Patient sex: M
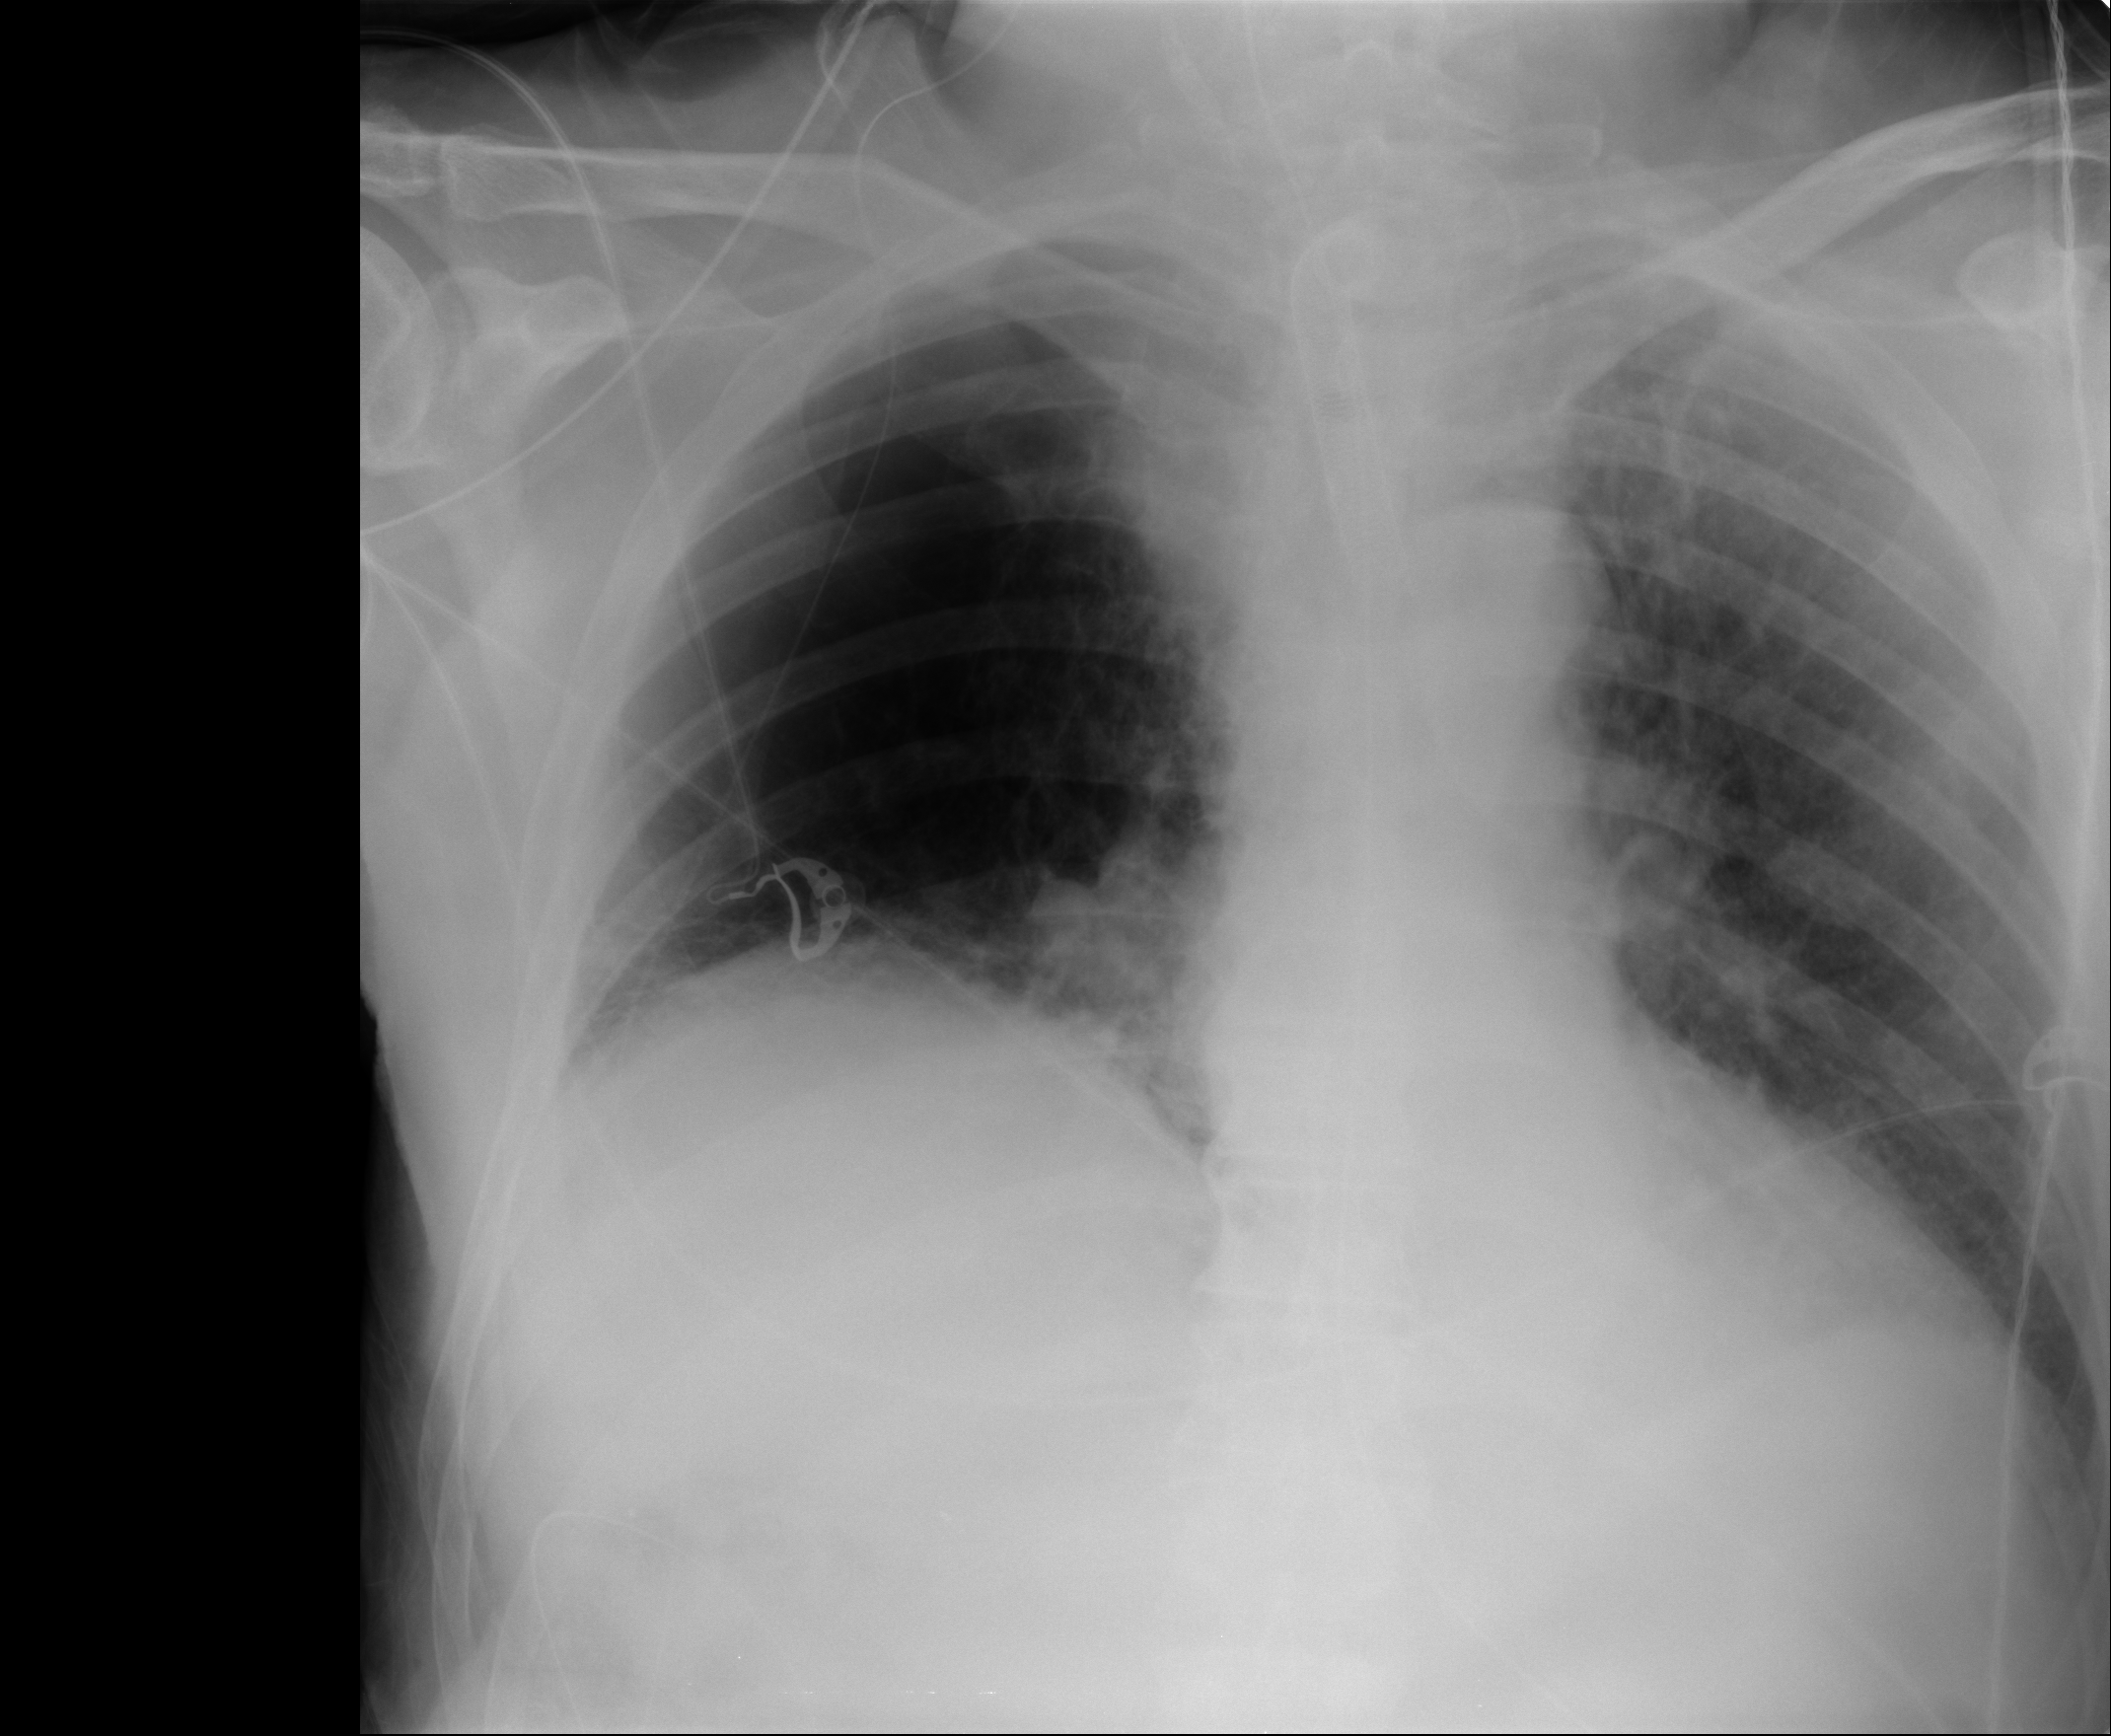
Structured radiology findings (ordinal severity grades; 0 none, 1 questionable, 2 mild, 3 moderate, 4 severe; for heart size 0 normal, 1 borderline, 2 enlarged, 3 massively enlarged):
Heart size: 1
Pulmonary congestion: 2
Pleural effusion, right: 0
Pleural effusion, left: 0
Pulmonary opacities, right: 0
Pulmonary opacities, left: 1
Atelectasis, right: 2
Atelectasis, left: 1